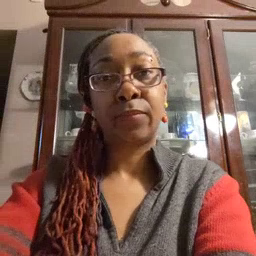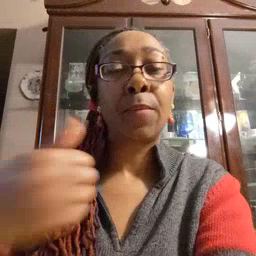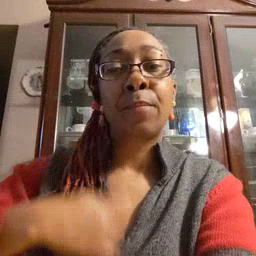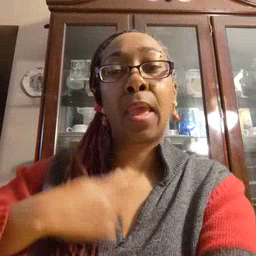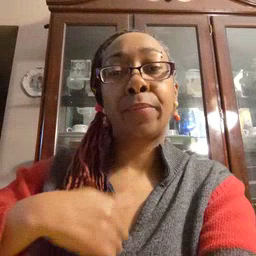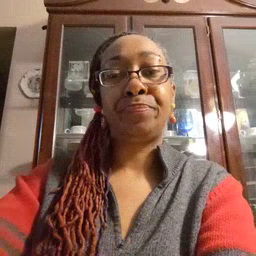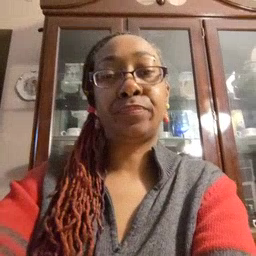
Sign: bath